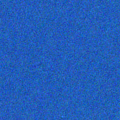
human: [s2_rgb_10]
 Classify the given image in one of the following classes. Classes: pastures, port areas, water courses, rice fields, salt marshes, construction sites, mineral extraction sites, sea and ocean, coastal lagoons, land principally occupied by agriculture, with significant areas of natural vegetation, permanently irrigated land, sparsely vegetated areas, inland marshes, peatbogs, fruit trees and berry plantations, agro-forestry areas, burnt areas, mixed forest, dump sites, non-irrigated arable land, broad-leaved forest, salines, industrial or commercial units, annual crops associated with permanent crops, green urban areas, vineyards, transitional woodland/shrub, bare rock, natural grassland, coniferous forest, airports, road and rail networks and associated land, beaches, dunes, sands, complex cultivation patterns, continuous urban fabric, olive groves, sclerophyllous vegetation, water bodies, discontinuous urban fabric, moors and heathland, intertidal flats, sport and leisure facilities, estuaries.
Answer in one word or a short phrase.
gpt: sea and ocean